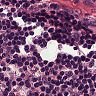
Metastatic tissue present: no